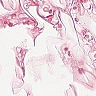
Metastatic tissue present: no